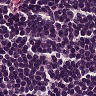
Metastatic tissue present: no